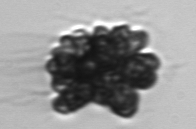
Label: Corymbellus